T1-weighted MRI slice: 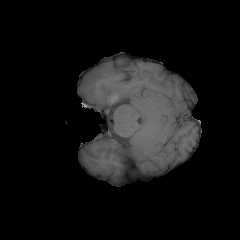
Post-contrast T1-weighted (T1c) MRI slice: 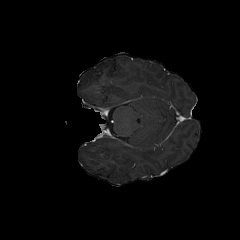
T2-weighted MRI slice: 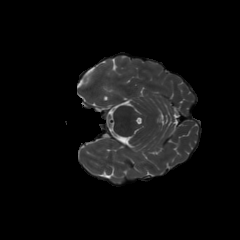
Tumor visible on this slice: no